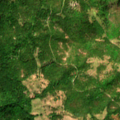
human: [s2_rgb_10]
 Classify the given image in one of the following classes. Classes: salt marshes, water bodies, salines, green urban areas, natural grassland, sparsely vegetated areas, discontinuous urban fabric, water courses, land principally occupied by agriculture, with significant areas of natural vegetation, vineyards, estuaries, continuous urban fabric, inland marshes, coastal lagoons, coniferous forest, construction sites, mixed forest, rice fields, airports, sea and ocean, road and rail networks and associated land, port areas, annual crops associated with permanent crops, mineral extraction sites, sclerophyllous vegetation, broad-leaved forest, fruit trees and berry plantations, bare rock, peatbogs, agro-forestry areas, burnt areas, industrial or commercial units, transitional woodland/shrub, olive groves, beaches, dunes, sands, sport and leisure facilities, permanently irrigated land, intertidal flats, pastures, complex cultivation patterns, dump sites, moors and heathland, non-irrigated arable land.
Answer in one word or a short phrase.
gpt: complex cultivation patterns, broad-leaved forest, transitional woodland/shrub